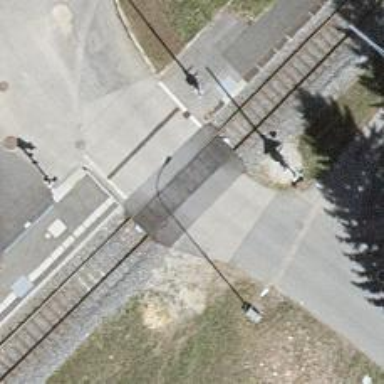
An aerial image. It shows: Railway level crossing.